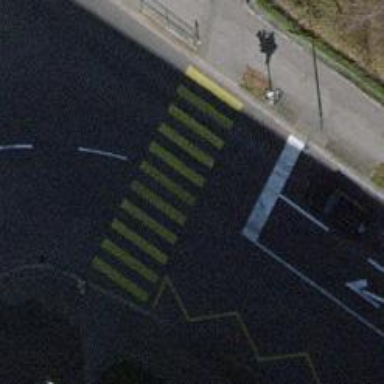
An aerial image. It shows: Crossing with traffic signals.